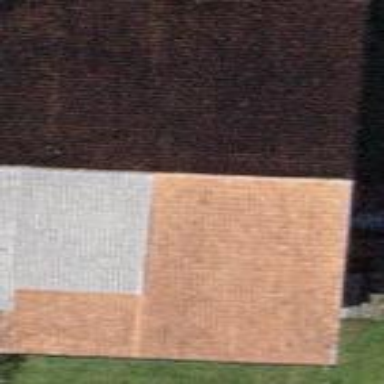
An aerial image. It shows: Gabled house with tiled roof.